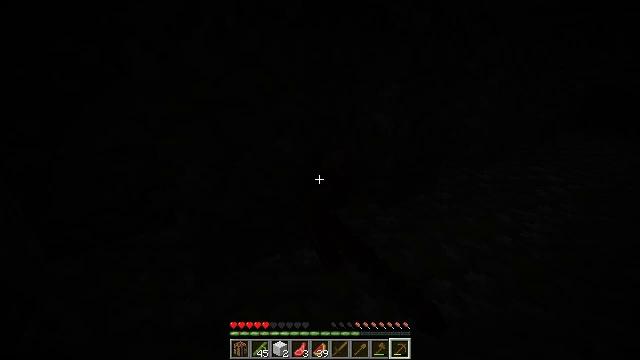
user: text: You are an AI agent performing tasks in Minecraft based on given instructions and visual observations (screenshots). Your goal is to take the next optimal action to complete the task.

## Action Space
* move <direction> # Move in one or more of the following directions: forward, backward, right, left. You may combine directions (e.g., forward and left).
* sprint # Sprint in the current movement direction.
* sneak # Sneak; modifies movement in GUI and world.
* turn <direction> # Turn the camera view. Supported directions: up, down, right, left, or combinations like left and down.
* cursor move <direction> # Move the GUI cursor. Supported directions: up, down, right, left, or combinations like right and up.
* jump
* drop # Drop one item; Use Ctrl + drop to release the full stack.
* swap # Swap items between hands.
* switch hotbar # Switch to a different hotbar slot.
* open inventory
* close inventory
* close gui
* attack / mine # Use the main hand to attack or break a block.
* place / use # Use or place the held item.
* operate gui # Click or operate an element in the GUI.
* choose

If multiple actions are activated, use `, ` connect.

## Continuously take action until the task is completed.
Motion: motion action
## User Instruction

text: Remove the tripwire hook from the setup.
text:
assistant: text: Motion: attack / mine